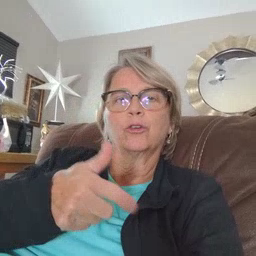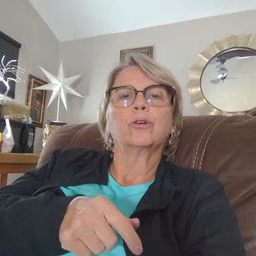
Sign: brother